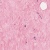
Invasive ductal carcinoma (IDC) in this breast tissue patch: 0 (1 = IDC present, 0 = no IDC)